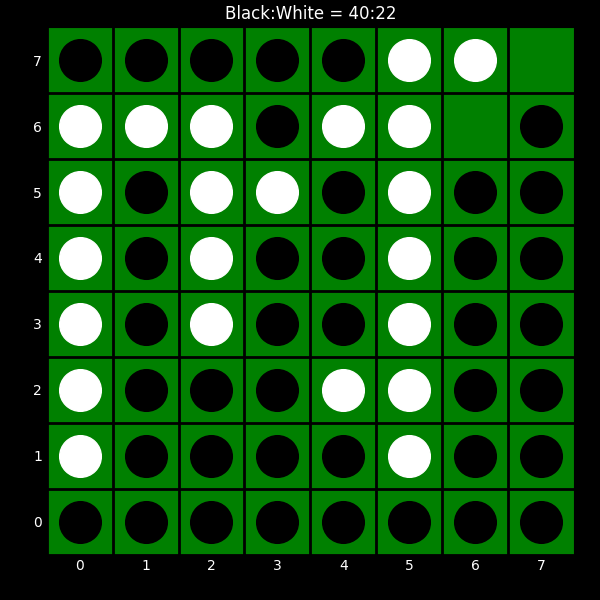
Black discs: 40
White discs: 22